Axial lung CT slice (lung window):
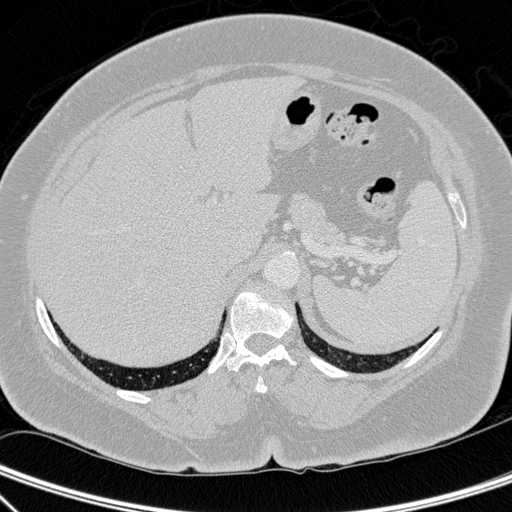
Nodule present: no